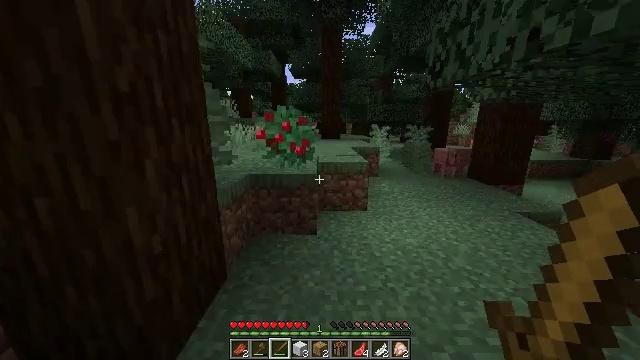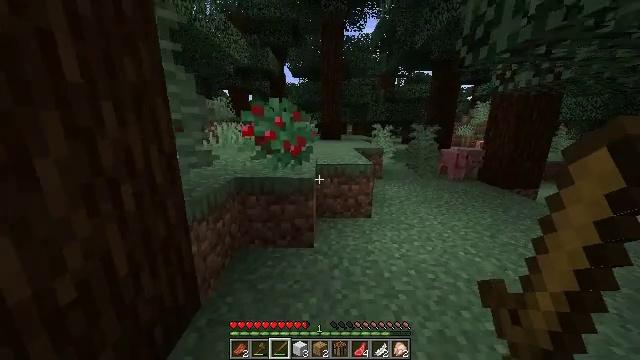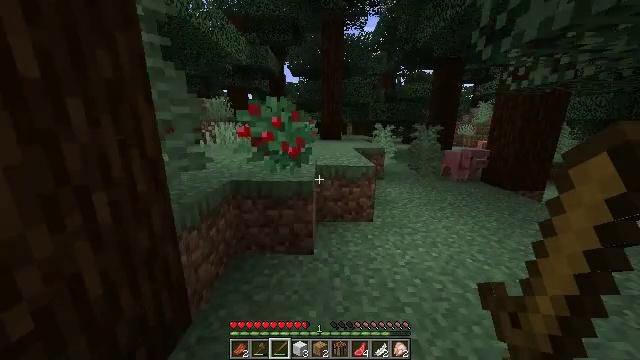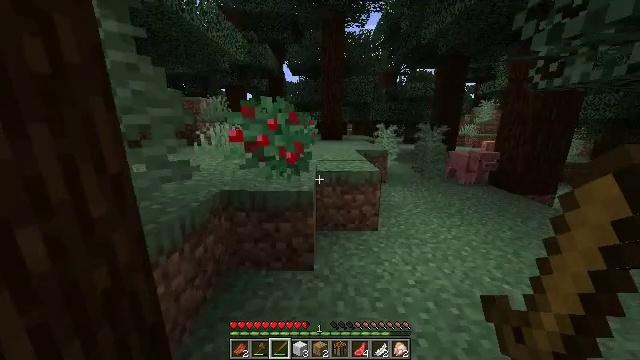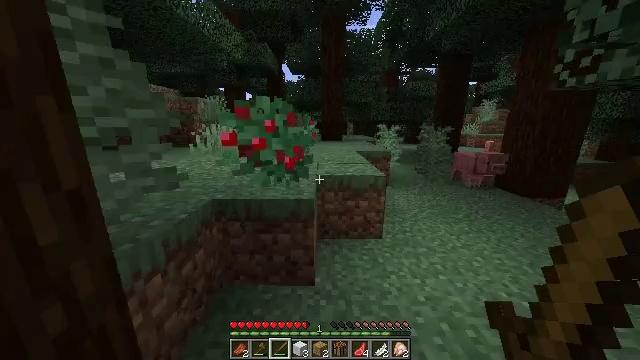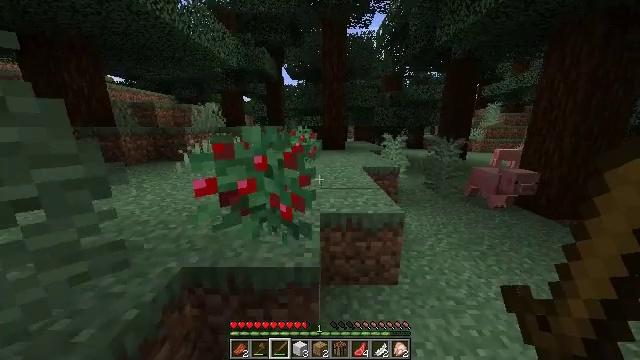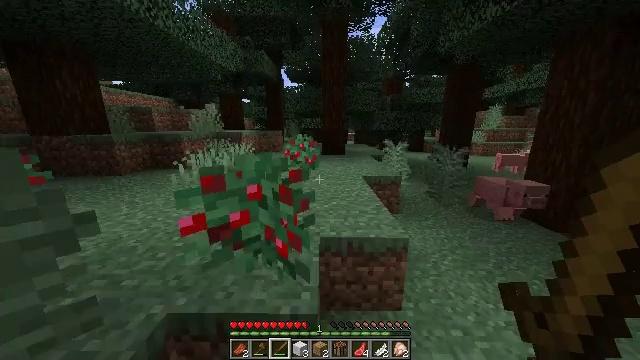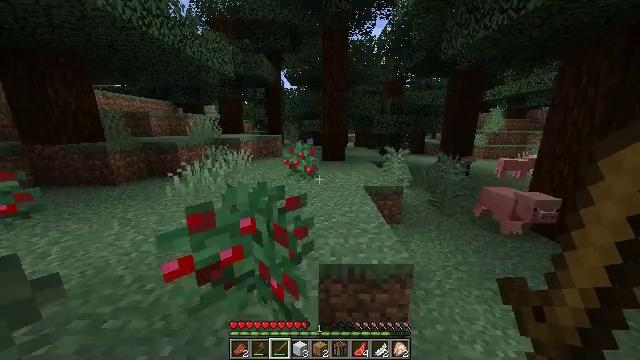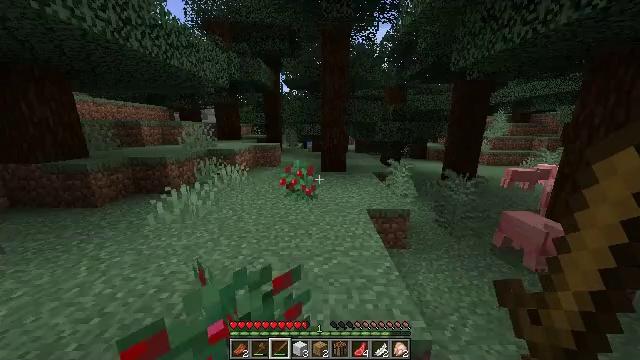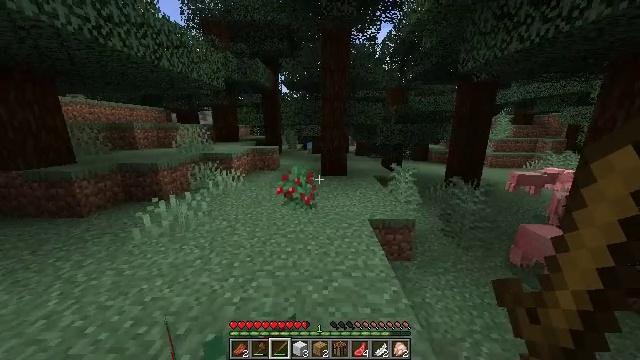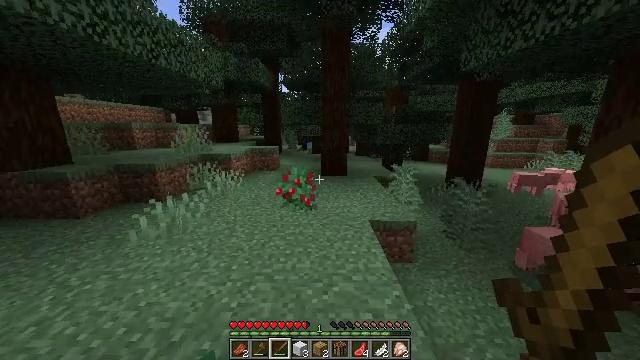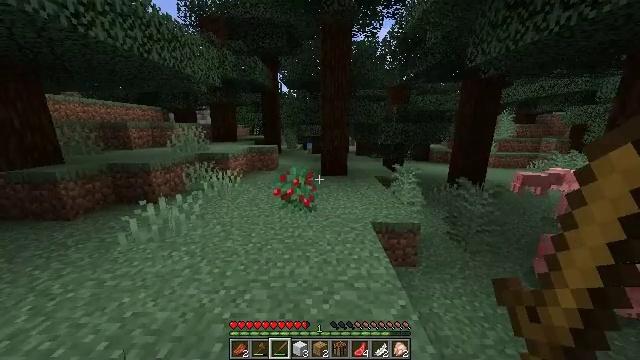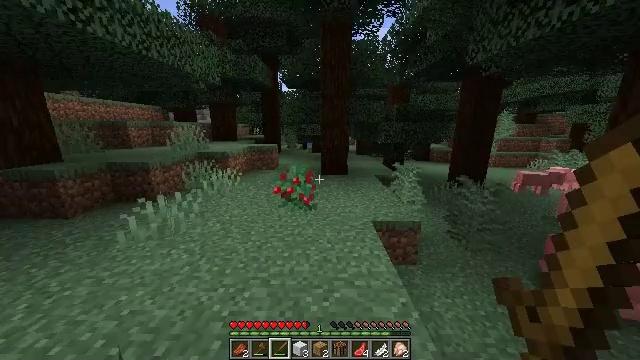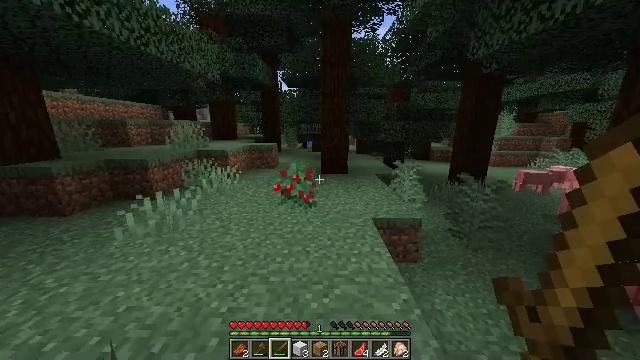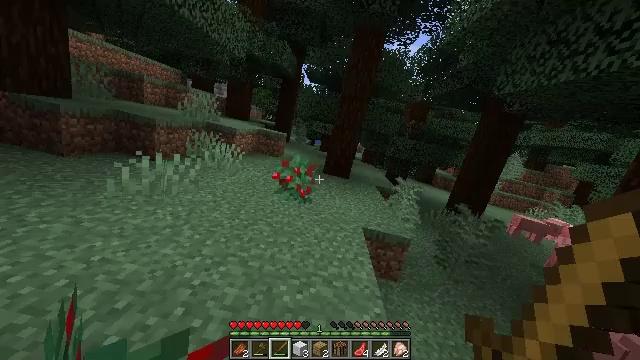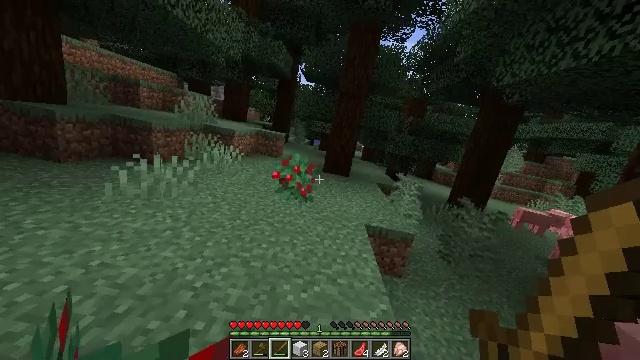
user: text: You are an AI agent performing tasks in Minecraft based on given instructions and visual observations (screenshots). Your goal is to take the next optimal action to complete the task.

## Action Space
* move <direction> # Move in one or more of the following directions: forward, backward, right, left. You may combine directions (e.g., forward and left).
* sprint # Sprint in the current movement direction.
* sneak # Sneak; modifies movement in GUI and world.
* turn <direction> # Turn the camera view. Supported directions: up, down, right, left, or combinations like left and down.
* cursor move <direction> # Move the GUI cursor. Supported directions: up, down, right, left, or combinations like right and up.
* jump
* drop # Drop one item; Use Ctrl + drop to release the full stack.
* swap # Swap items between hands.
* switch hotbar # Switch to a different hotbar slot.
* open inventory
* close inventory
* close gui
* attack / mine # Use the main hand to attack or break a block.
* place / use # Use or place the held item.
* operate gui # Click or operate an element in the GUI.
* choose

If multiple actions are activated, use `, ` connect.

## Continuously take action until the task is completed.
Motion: motion action
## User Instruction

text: Gather sweet berries from the bush.
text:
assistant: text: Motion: move forward, sprint
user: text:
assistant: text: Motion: move forward, sprint
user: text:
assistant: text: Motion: move forward, sprint
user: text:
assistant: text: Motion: move forward, sprint
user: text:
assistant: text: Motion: move forward, sprint, jump
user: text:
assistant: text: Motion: move forward, jump
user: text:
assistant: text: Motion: move forward, jump
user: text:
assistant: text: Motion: move forward, jump
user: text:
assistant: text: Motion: move forward, jump
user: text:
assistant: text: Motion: move forward
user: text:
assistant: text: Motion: move forward
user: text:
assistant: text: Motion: move forward
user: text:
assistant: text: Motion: move forward
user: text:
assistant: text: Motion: move forward
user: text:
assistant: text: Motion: move forward
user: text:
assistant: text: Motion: move forward
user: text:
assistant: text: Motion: move forward
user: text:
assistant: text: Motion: move forward
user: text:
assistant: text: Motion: move forward
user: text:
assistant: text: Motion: move forward
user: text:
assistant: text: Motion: move forward, jump
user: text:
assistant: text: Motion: move forward, jump
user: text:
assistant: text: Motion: move forward, jump
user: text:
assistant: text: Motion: move forward, jump
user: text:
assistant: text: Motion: move forward
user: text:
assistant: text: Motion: move forward, turn left
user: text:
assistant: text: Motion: move forward and move right, turn left and down
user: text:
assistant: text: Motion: move forward and move right, turn left
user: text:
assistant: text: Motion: move right, turn left and down
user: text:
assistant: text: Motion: move right, turn left and down